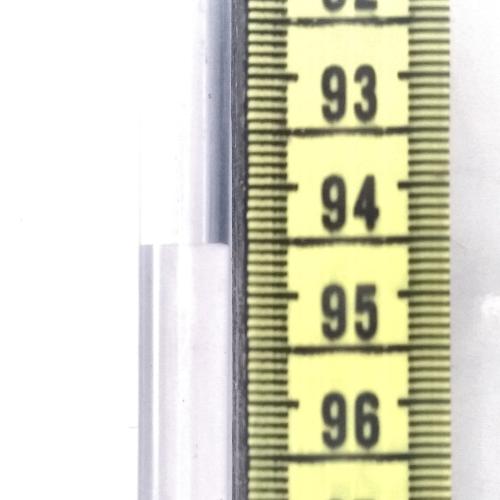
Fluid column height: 94.5 cm